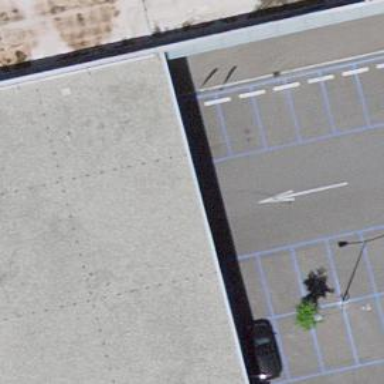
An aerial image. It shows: Asphalt parking aisle along service road.